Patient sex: M
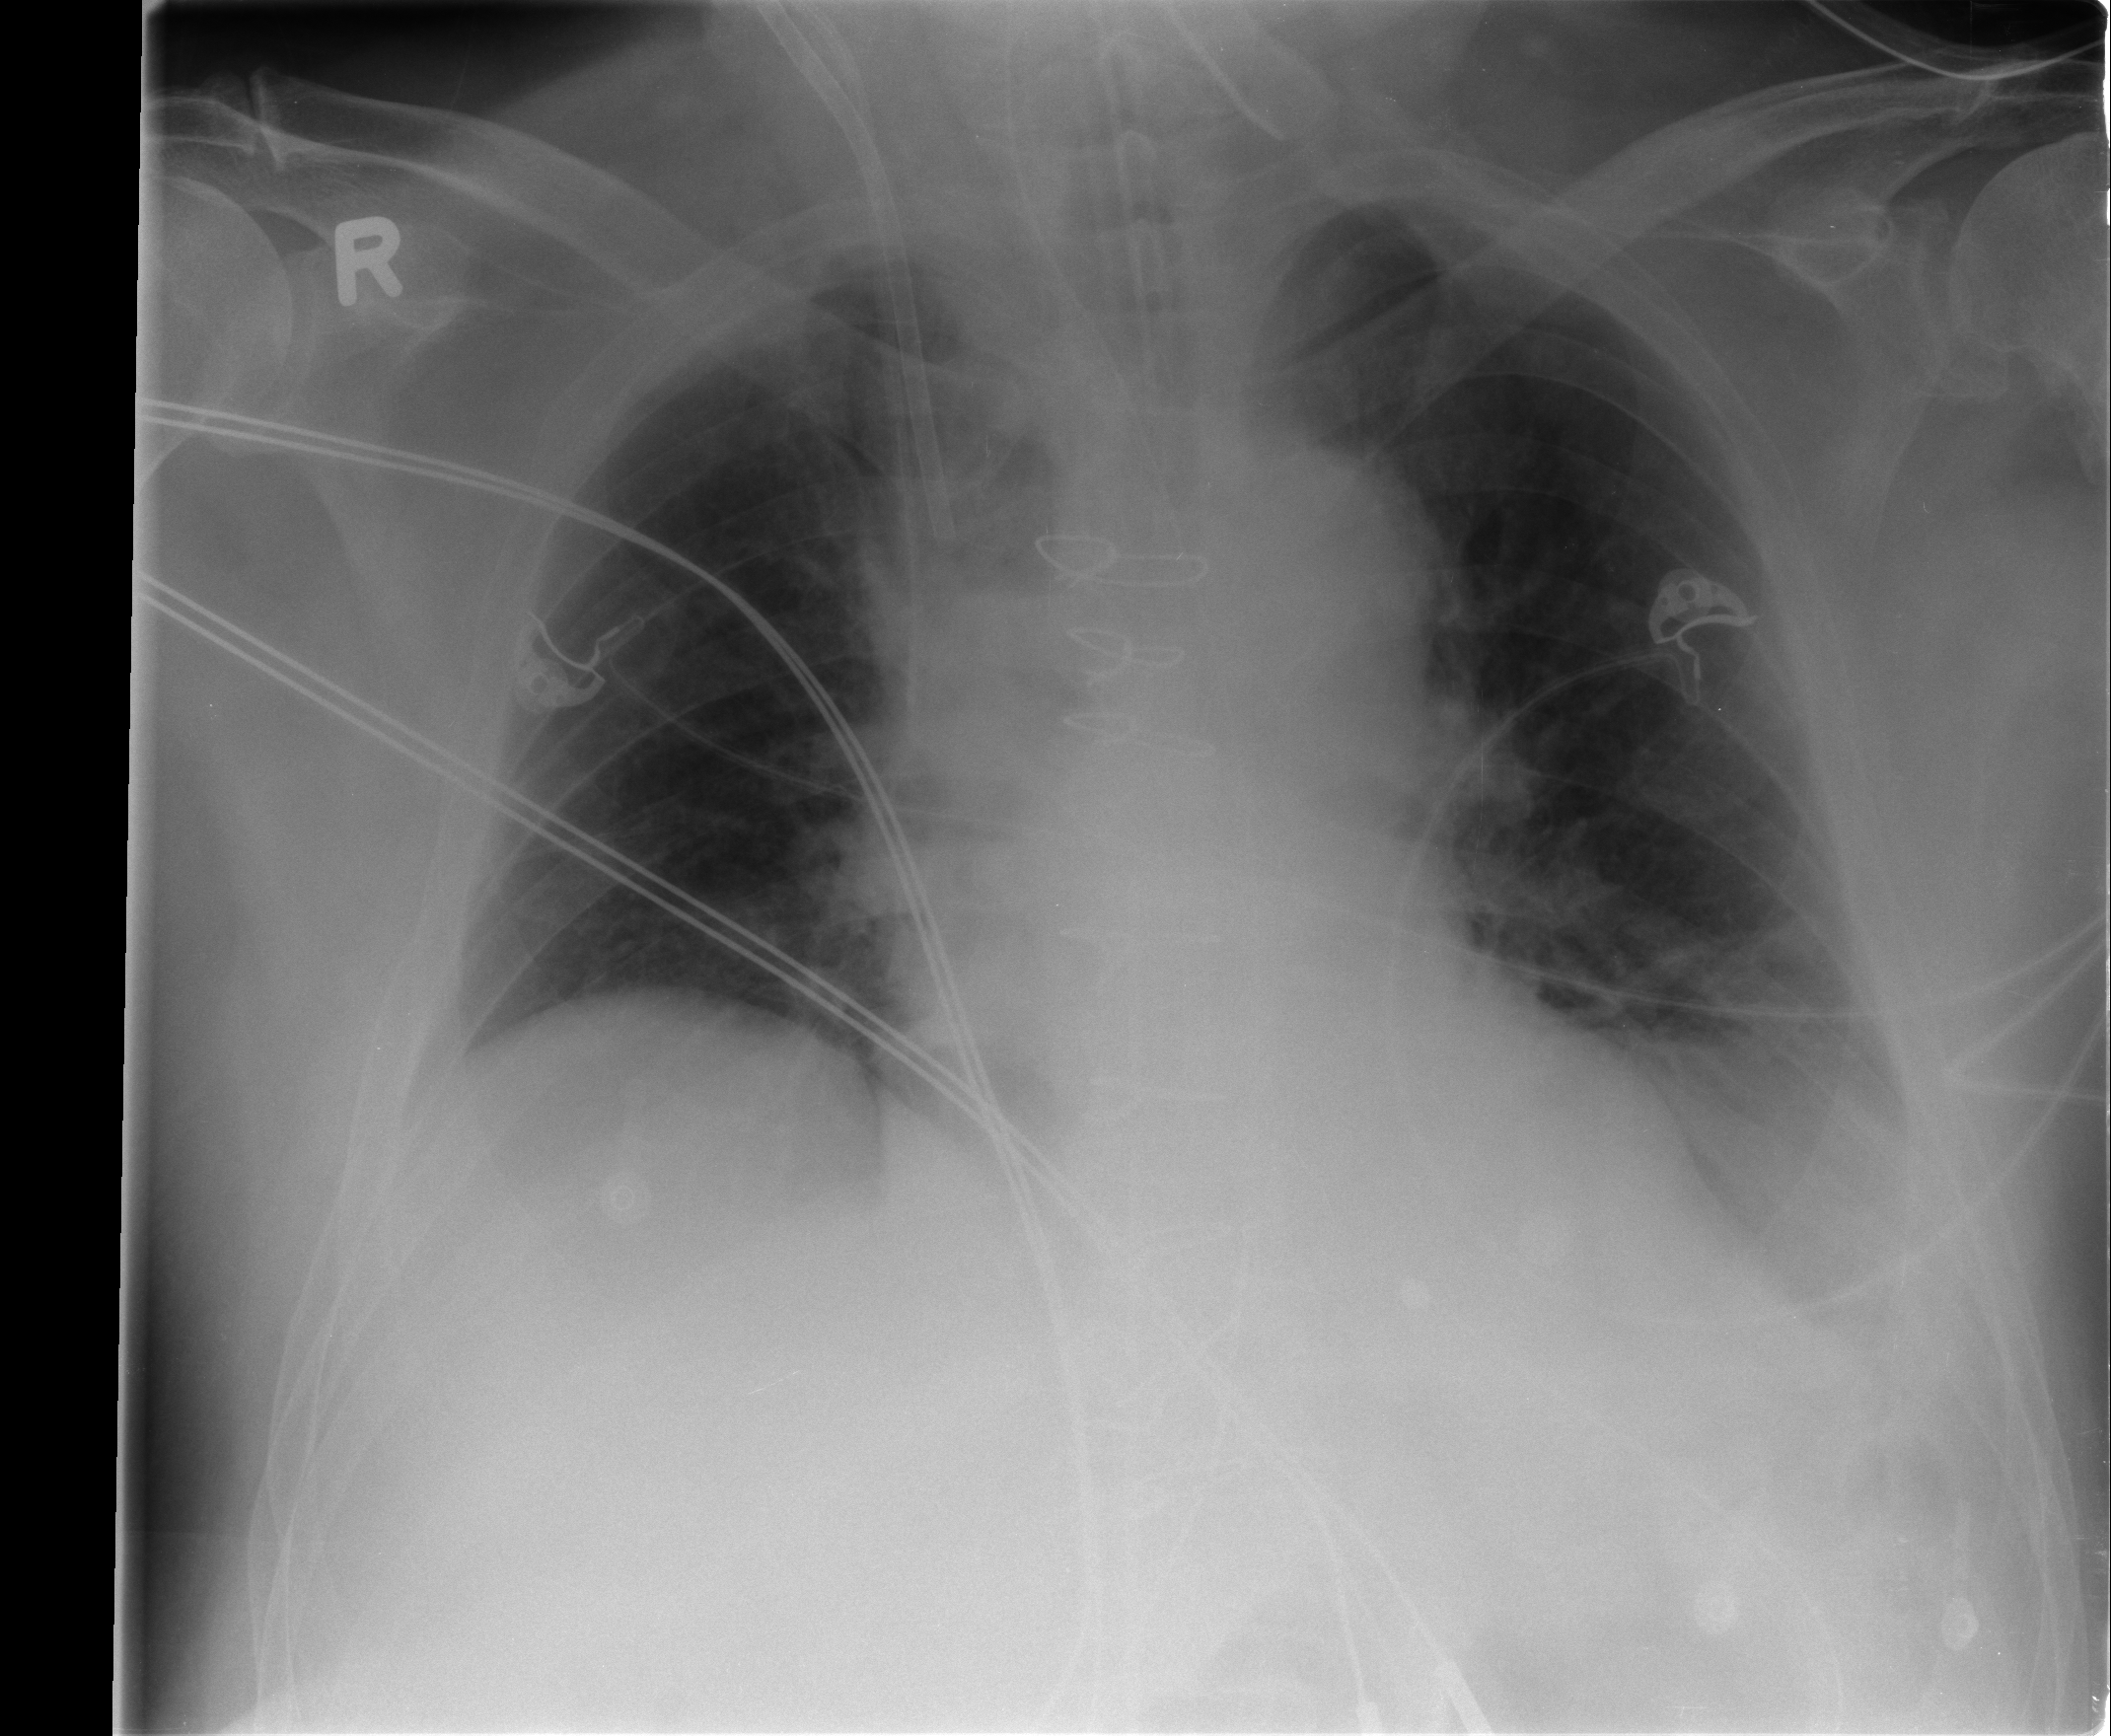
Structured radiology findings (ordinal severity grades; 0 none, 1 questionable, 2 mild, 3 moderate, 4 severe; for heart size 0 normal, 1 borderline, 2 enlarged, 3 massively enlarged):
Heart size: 0
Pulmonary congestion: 2
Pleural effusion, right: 0
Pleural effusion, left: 2
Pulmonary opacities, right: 0
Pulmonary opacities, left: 0
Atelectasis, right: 1
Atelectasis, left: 2